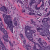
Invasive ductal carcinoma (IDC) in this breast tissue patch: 0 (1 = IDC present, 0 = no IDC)